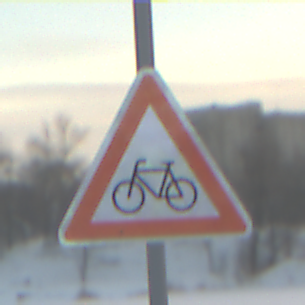
Verkehrszeichen: RadverkehrRechts
Umgebung: Outdoor, Nature
Tageszeit: SunriseSunset
Wetter: PartlyCloudy
Licht: Natural
Jahreszeit: NotSpecified
Kontrast: LowContrast